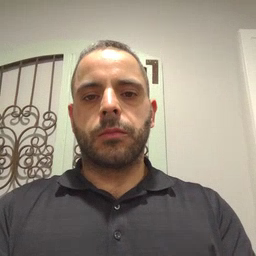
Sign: nap